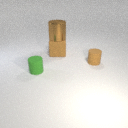
small brown rubber cylinder to the right of large brown rubber cube